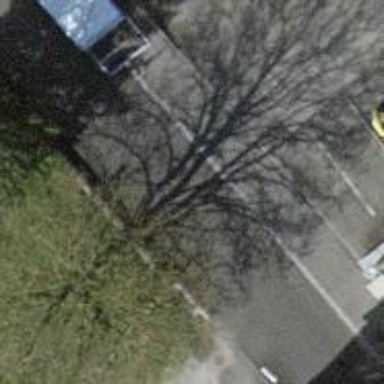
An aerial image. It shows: Concrete pole.